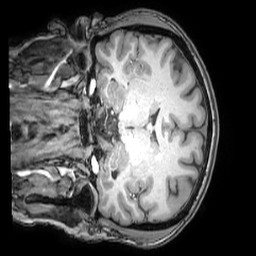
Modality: T1w
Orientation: coronal
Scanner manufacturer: philips
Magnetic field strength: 3 T
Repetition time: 0.008 s
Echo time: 0.0035 s